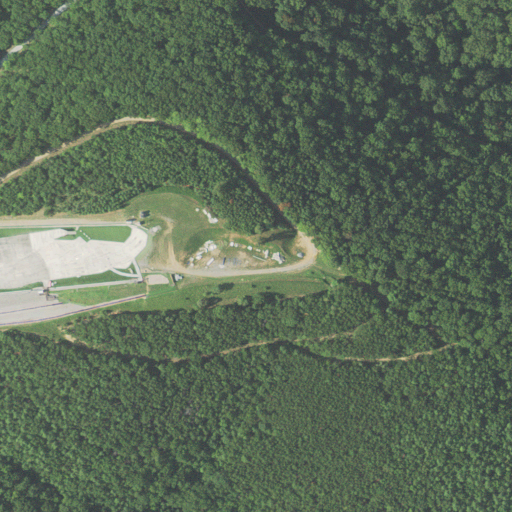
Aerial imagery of mountain in Virginia named Candler Mountain containing deciduous forest, mixed forest, open development, low intensity development, evergreen forest, medium intensity development, and high intensity development